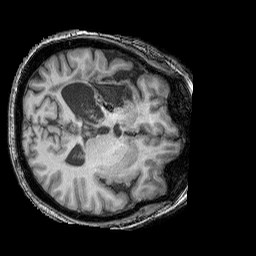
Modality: T1w
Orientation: axial
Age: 31
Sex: female
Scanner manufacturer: siemens
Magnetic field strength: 3 T
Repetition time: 2.25 s
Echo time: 0.00411 s